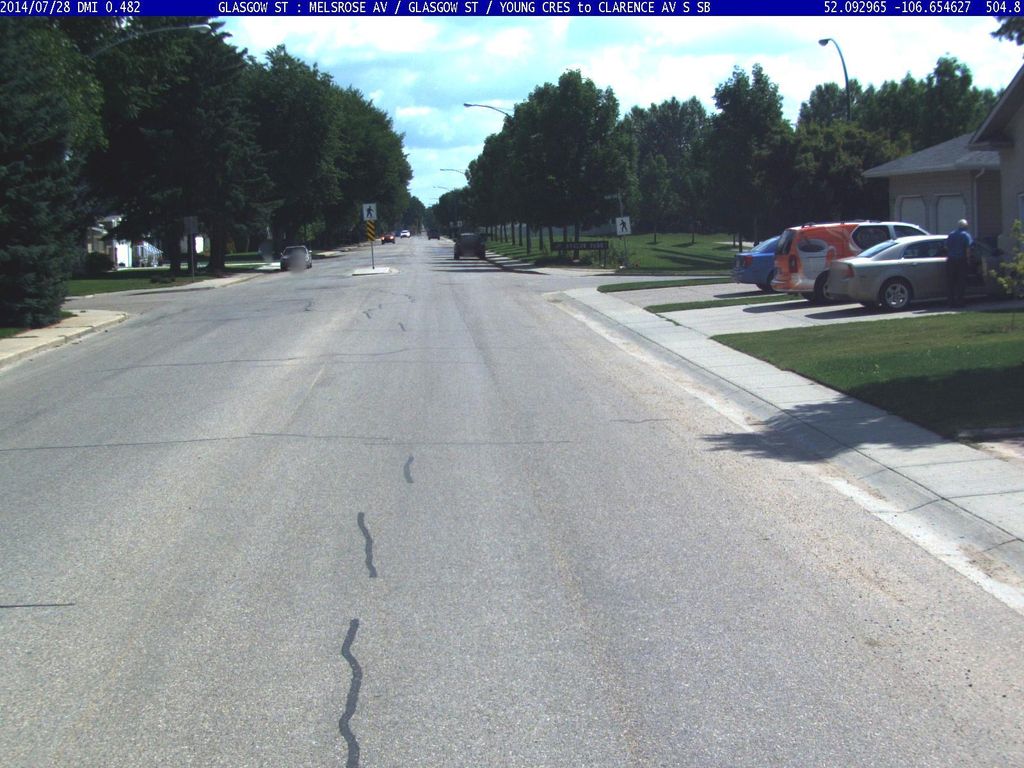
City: saskatoon